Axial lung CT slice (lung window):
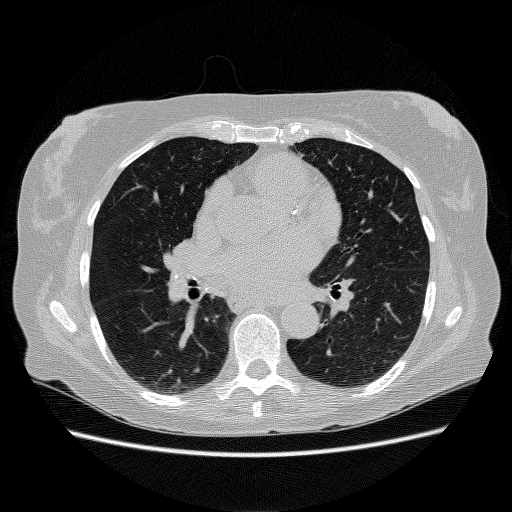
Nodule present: no